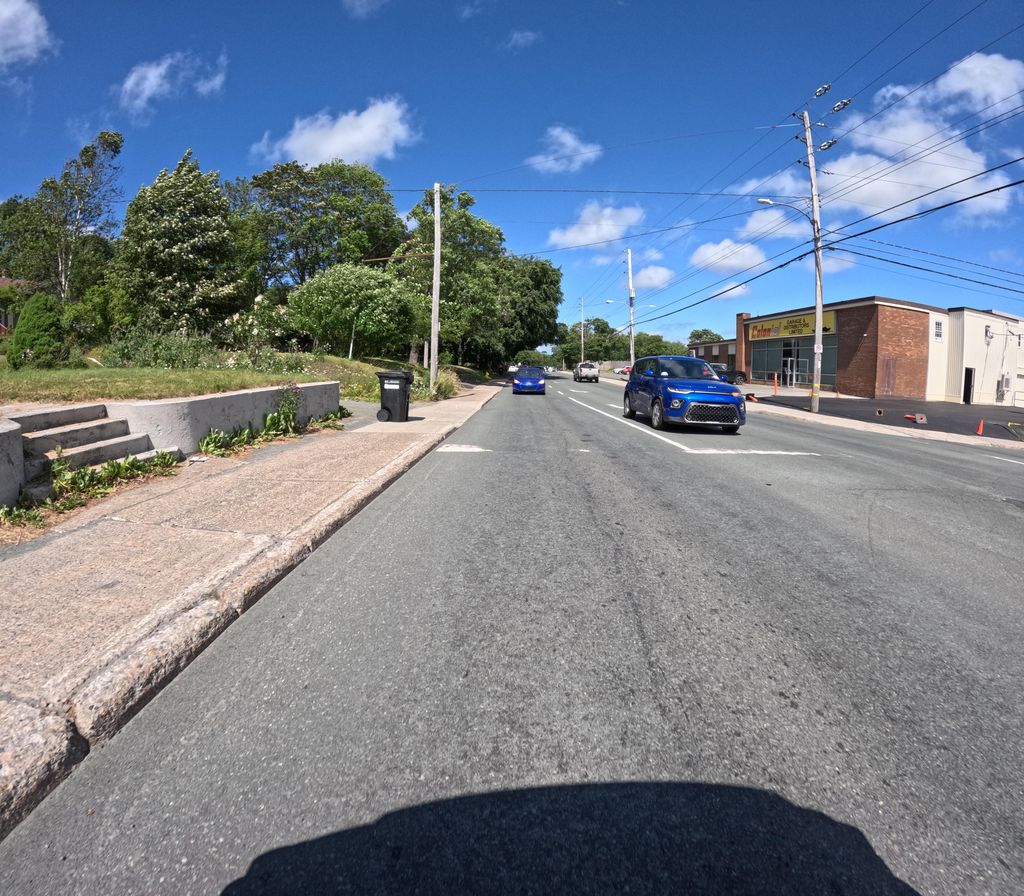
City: st_johns